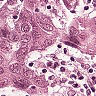
Metastatic tissue present: yes